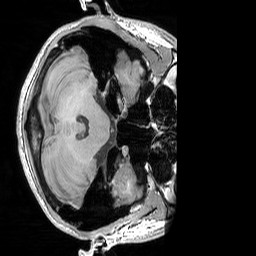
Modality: T1w
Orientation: axial